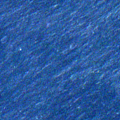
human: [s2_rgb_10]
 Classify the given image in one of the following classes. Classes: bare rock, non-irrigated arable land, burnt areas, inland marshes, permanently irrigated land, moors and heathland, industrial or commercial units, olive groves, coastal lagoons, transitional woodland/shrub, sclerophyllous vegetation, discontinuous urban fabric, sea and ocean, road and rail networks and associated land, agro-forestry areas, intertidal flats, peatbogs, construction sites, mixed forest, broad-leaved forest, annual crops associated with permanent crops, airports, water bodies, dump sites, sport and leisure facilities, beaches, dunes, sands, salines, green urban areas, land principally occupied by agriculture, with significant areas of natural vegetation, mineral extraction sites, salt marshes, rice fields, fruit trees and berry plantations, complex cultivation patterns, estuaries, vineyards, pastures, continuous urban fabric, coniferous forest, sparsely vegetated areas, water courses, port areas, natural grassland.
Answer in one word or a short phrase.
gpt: sea and ocean